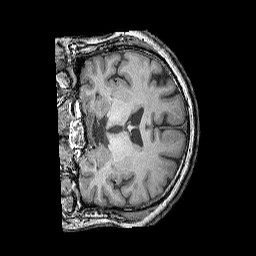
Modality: T1w
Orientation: coronal
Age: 61
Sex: male
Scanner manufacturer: siemens
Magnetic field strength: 3 T
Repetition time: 2.25 s
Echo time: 0.00415 s